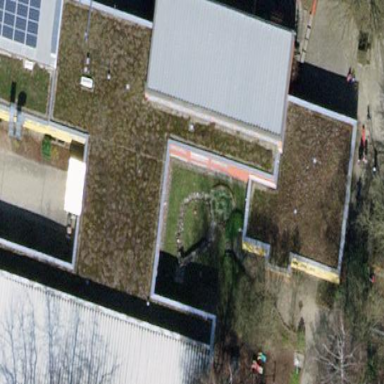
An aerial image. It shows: School building with school amenities.